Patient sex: F
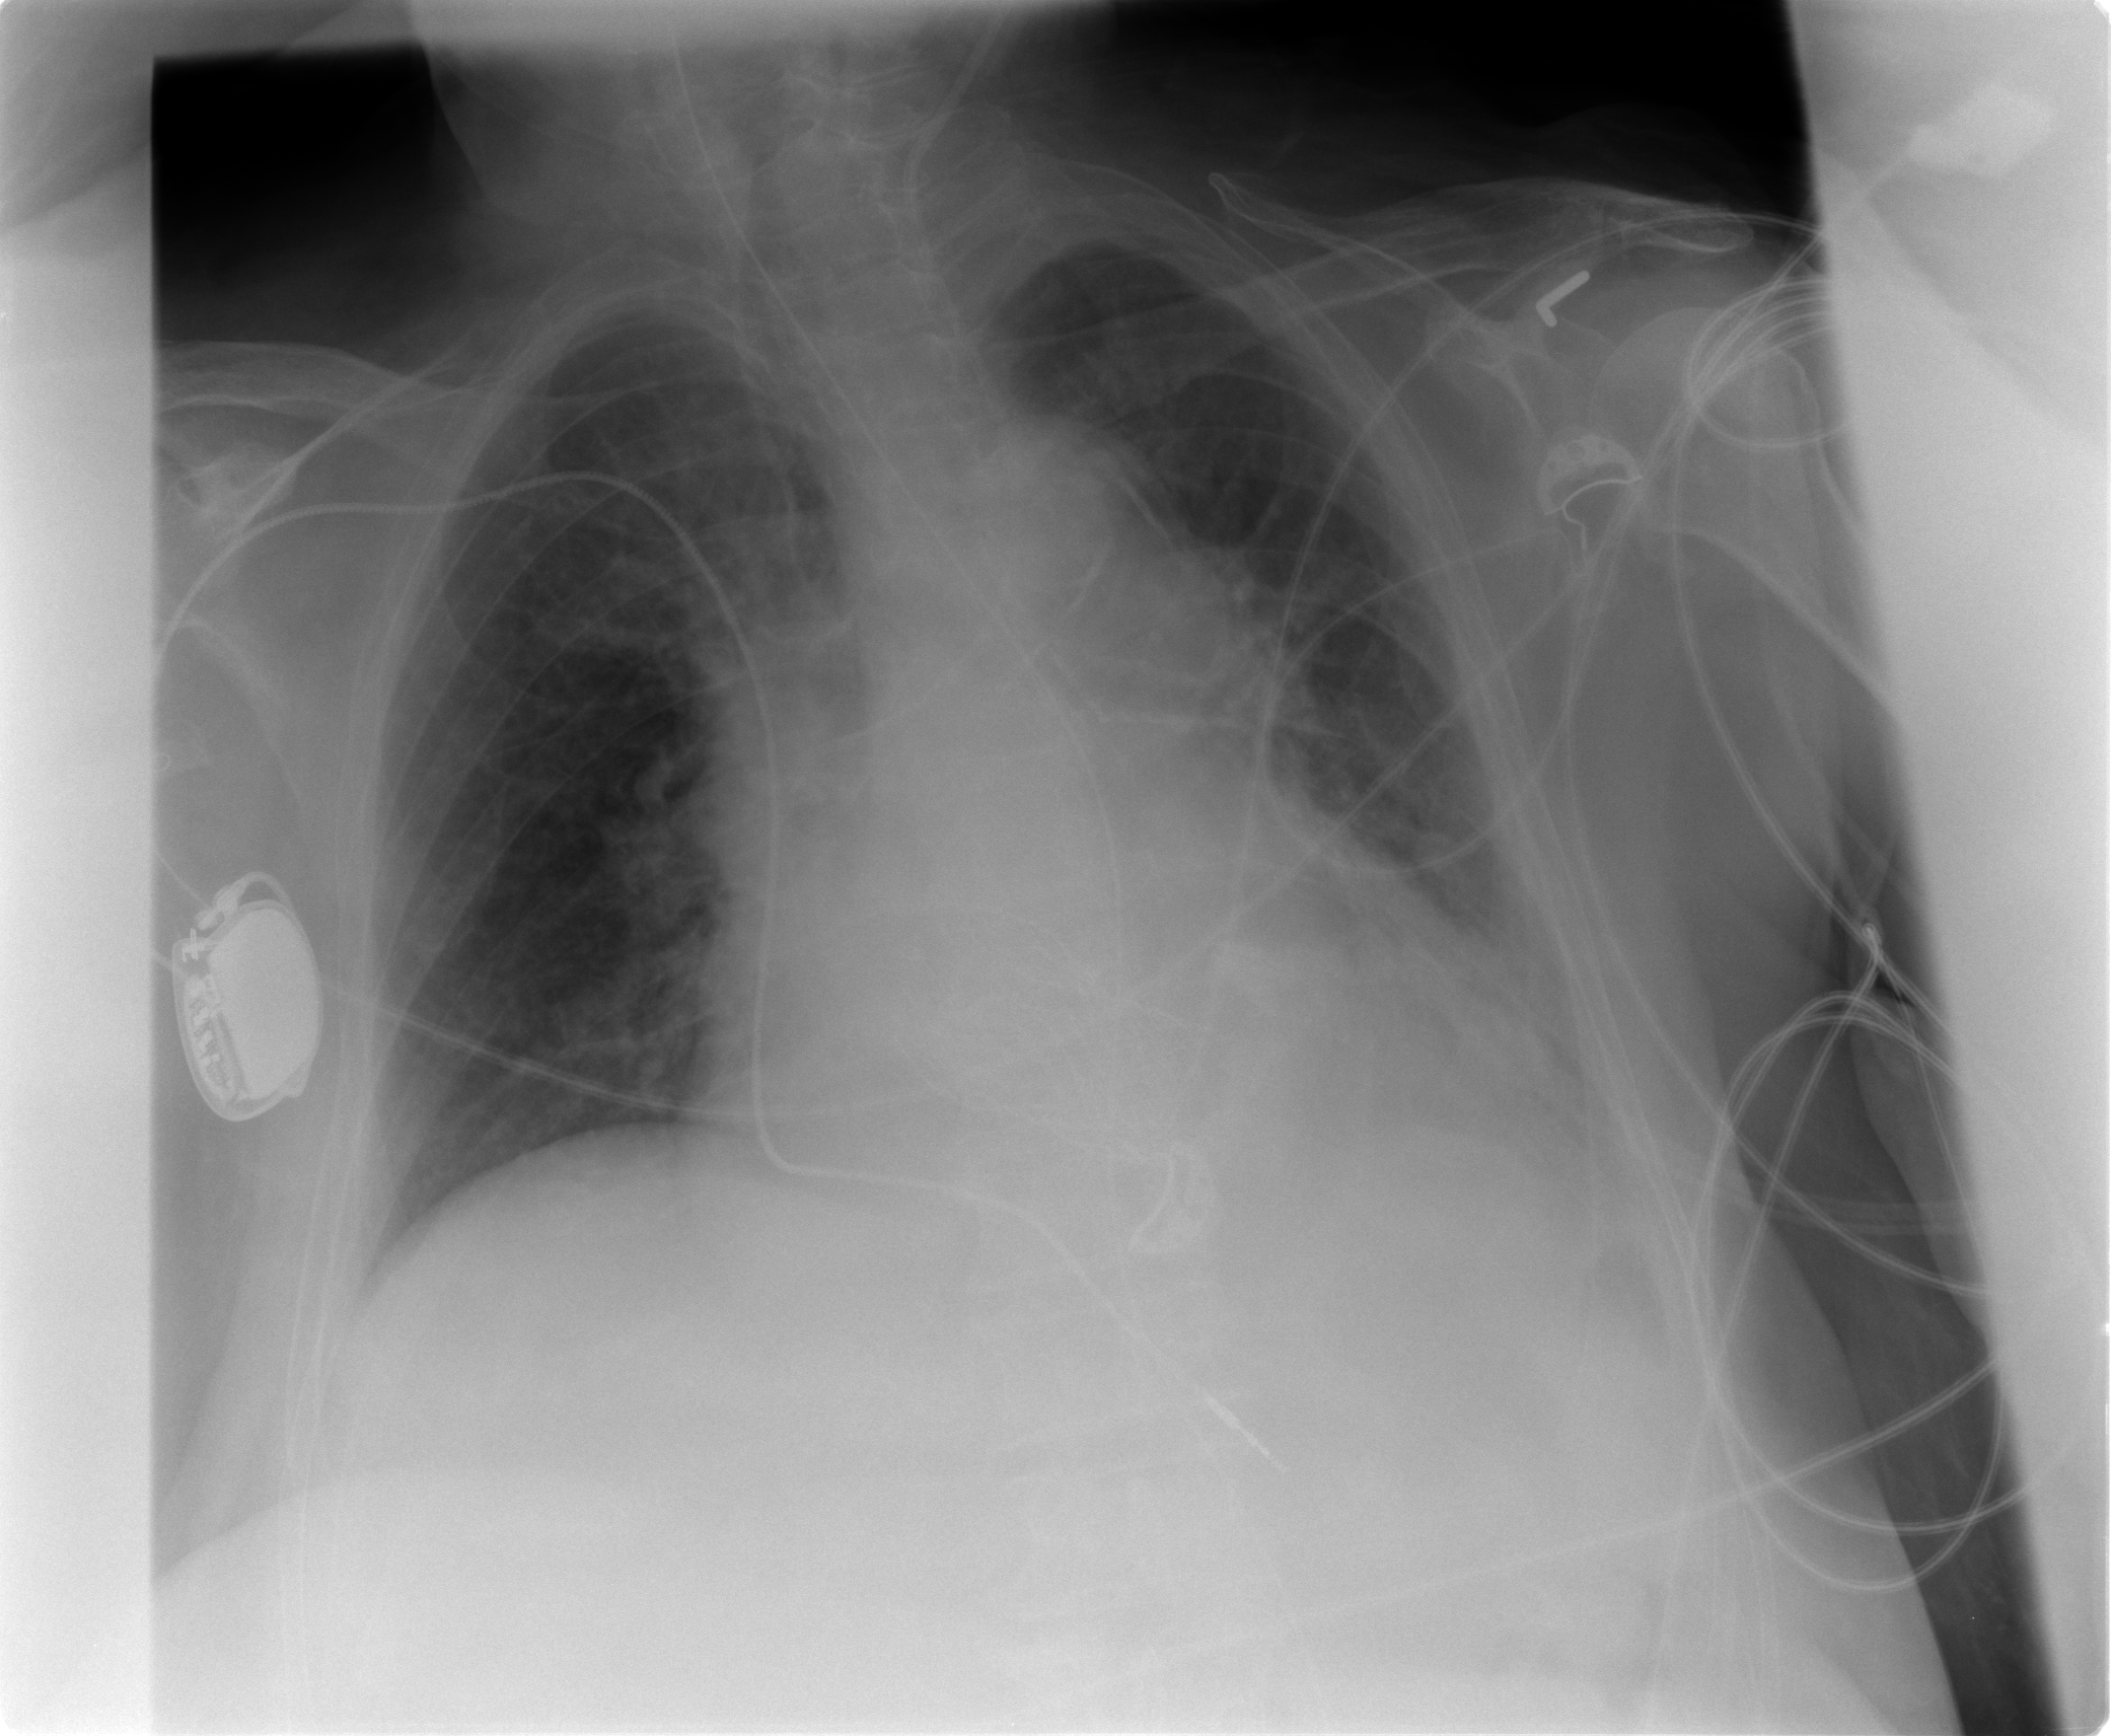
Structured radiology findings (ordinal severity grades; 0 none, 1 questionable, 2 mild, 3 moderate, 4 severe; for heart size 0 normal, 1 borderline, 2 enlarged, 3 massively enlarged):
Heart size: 2
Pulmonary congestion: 3
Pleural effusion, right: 0
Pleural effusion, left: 2
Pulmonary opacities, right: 0
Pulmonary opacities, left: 0
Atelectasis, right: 1
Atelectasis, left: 2